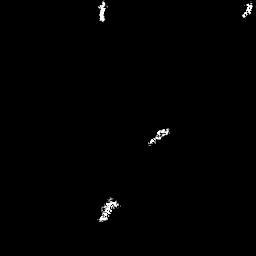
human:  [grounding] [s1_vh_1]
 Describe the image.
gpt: In the satellite image, there is  <ref>1 medium ship </ref> <box>[[56, 48, 66, 57, 0]]</box> located at center,  <ref>1 medium ship </ref> <box>[[36, 77, 46, 87, 0]]</box> located at bottom,  <ref>1 small ship </ref> <box>[[36, 0, 43, 8, 0]]</box> located at top,  <ref>1 small ship </ref> <box>[[93, 0, 99, 7, 0]]</box> located at top right.